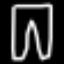
Label: pants